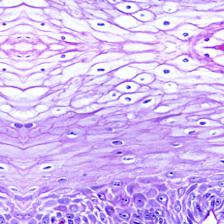
Diagnosis: OSCC